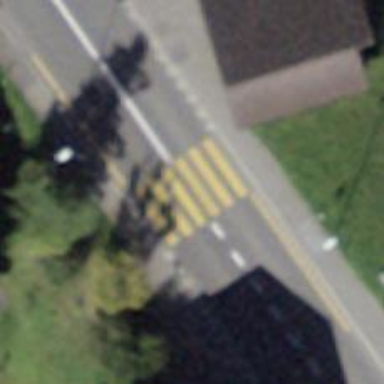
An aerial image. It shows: Marked zebra crossing.